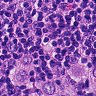
Metastatic tissue present: yes